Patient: sex M, age 64
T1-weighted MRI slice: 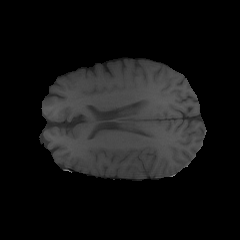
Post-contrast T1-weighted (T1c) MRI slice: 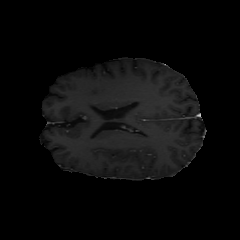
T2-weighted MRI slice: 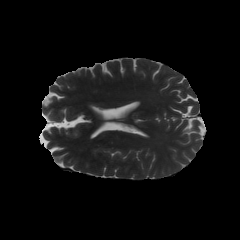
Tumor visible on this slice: no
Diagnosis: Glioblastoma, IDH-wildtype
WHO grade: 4